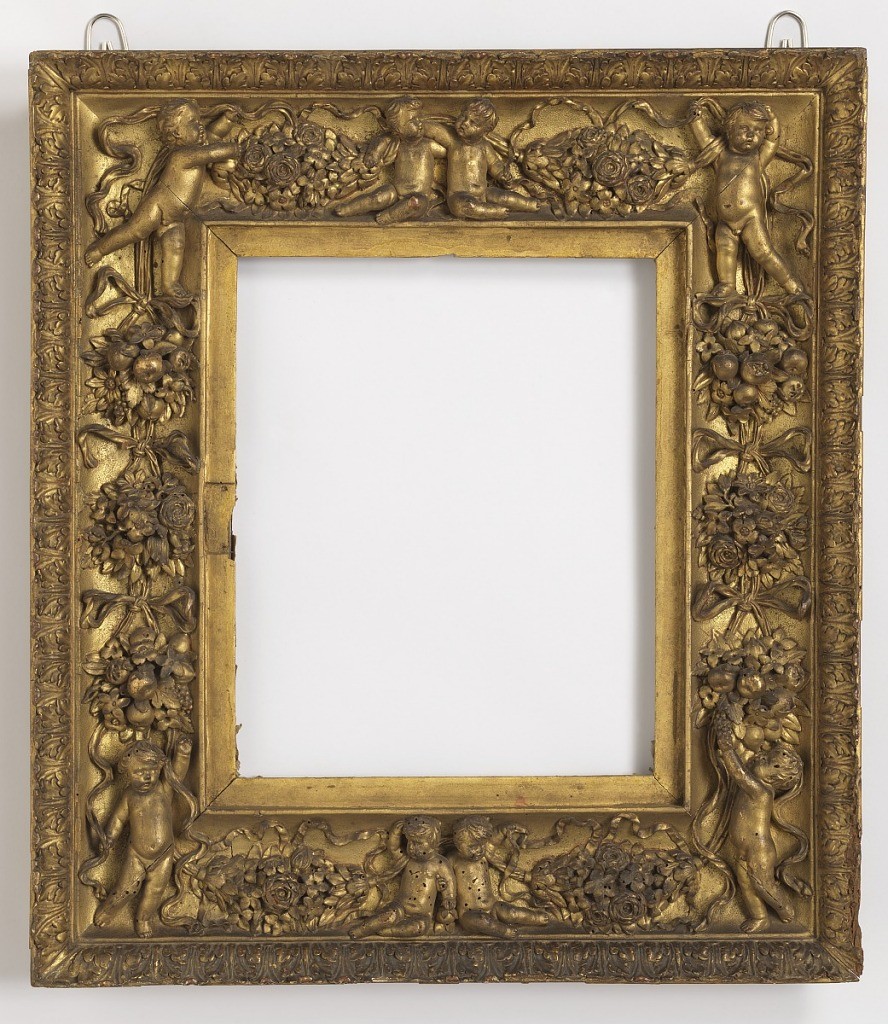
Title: Frame
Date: late 19th/early 20th century
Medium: Carved, molded, and gilt gessoed wood
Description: In seventeenth-century Spanish style, probably incorporating old frame elements. The upright rectangular form with putti and swags of floral bouquets surrounding the opening, the outer border with acanthus.